Question: I'm using a path to define a custom marker for a plot using the matplotlib package. In addition, I need to be able to rotate the marker to show direction.
I followed <URL>, and the marker rotates. However, depending on the angle, the size of the marker changes.
Here is the code I am using:
'''
import matplotlib.pyplot as plt
from matplotlib.path import Path
from matplotlib import transforms
import matplotlib.patches as patches
fig = plt.figure(figsize=(10, 5))
ax = fig.add_subplot(1, 1, 1)
ax.set_xlim(-10, 10)
ax.set_ylim(-4, 4)
colors = ax.set_prop_cycle(color = ['#993F00', '#0075DC'])
triangle = Path([[-1.,-1.], [1., -1.], [0., 2.], [0.,0.],], [Path.MOVETO, Path.LINETO, Path.LINETO,
Path.CLOSEPOLY,])
print("First Triangle:", triangle, type(triangle))
#patch1 = patches.PathPatch(triangle, facecolor='orange', lw=2)
line1, = ax.plot(0, 0, marker=triangle, markersize=50, alpha=0.5)
R = transforms.Affine2D().rotate_deg(45)
triangle = triangle.transformed(R)
#patch2 = patches.PathPatch(triangle, facecolor='blue', lw=2)
line2, = ax.plot(0, 0, marker=triangle, markersize=50, alpha=0.5)
print("
transform R", R)
print("
triangle after transform", triangle, type(triangle))
#ax.add_patch(patch1)
#ax.add_patch(patch2)
plt.show()
'''
The commented out lines convert the path to patches (incidentally, if anyone is willing to explain what a patch is vs a path, I'd be grateful) to show that the transformation on the underlying path works fine, it just warps size when you plot it.
This is the output of the current program:

Thank you!
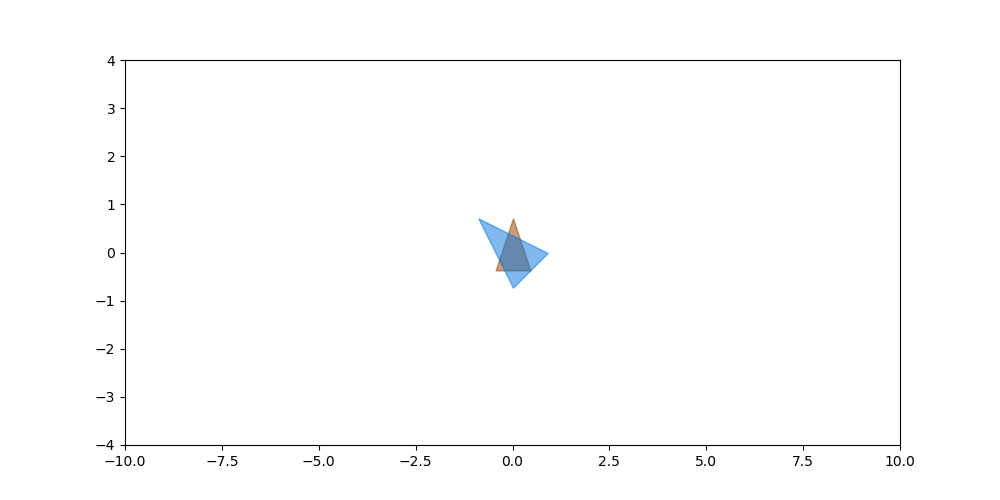
Answer: The problem is that the 'Path' that is taken as input for the marker is normalized to the box '(-0.5, 0.5)x(-0.5, 0.5)'. This is often useful because it allows to plug in arbitrarily scaled paths and still get the same sized markers out.
However in this case it will lead to the tips of the triangles to share the same y coodinate (both times y=0.5 in the pre-transformed system).
The only solution I can come up with is to subclass 'matplotlib.markers.MarkerStyle' and replace the rescaling method with a method that does not change the path.
Now the problem is that 'plot' does not currently take 'MarkerStyle' instances as input for its 'marker' argument. Hence the below solution only works for 'scatter'.
'''
import matplotlib.pyplot as plt
from matplotlib.path import Path
from matplotlib import transforms
from matplotlib.markers import MarkerStyle
class UnsizedMarker(MarkerStyle):
def _set_custom_marker(self, path):
self._transform = transforms.IdentityTransform()
self._path = path
fig = plt.figure(figsize=(10, 5))
ax = fig.add_subplot(1, 1, 1)
ax.set_xlim(-10, 10)
ax.set_ylim(-4, 4)
colors = ax.set_prop_cycle(color = ['#993F00', '#0075DC'])
triangle1 = Path([[-1.,-1.], [1., -1.], [0., 2.], [0.,0.],],
[Path.MOVETO, Path.LINETO, Path.LINETO, Path.CLOSEPOLY,])
m1 = UnsizedMarker(triangle1)
line1 = ax.scatter(0, 0, marker=m1, s=50**2, alpha=0.5)
R = transforms.Affine2D().rotate_deg(45)
triangle2 = triangle1.transformed(R)
m2 = UnsizedMarker(triangle2)
line2 = ax.scatter(0, 0, marker=m2, s=50**2, alpha=0.5)
plt.show()
'''
<URL>
---
Unrelated to that, the question also asks for what a 'Patch' is vs. a 'Path'.
A 'Path' is an object that stores vertices and their respective properties. It's main purpose, which makes this more useful than a simple container of two lists or coordinates, is that it has methods to calculate Bezier curves between points. A path by itself can however not be added to a figure.
A 'Patch' is a matplotlib artist, i.e. an object which can be drawn in a matplotlib figure. Matplotlib provides some useful patches like arrows, rectangles, circles etc. A 'PathPatch' is such a patch which creates a visualization of a 'Path'. It's hence the most obvious way to draw a path in a figure.